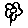
Label: flower